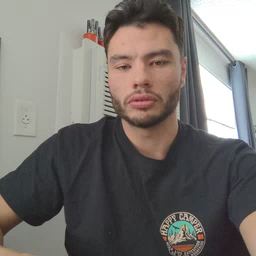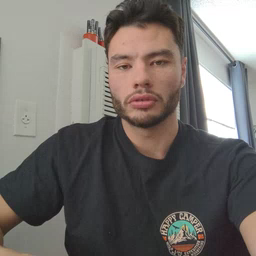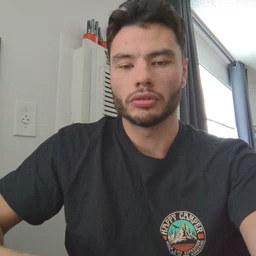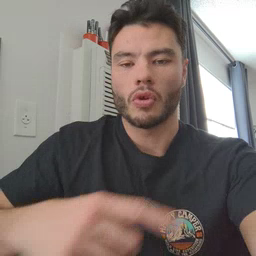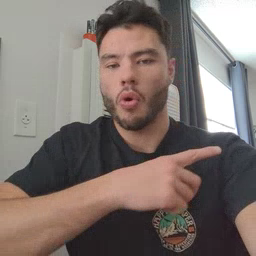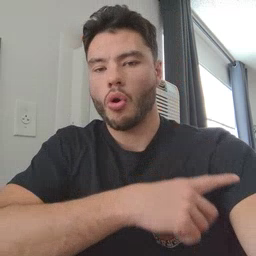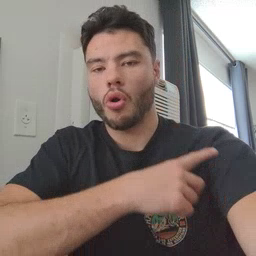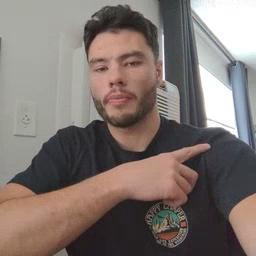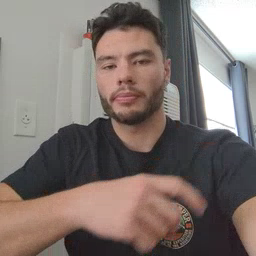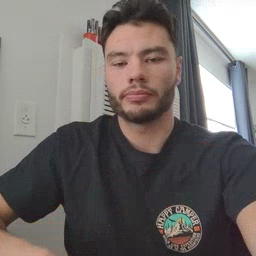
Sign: arm